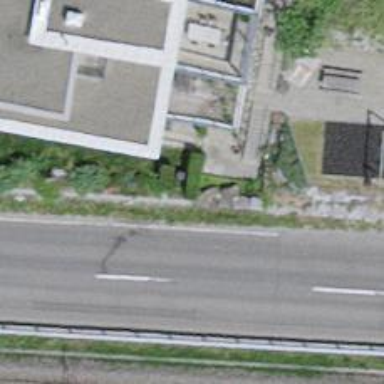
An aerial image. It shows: Hedge acting as barrier.